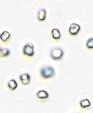
Label: Phaeocystis